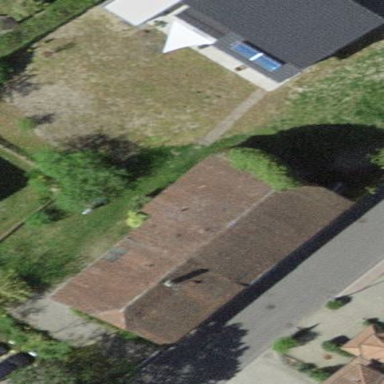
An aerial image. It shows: Farm building.